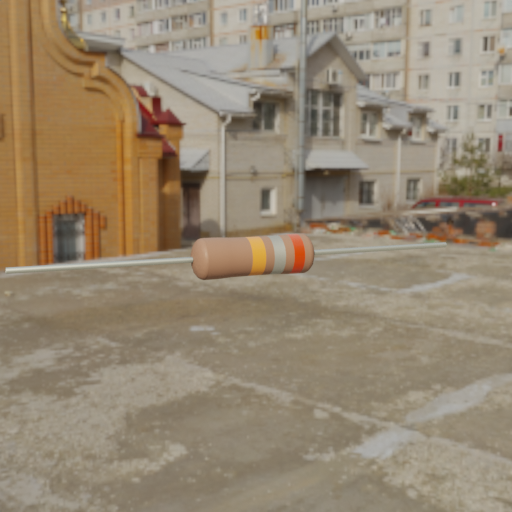
Resistor colour bands (in order): orange, silver, red